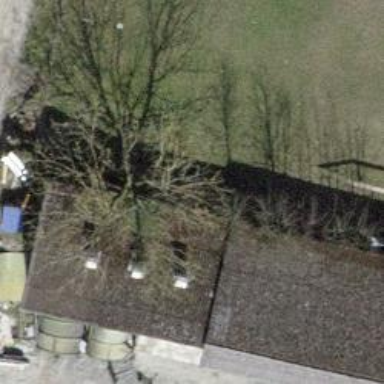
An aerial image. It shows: Farm auxiliary building.